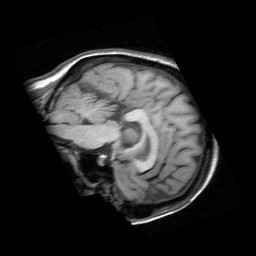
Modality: T1w
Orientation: sagittal
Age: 38